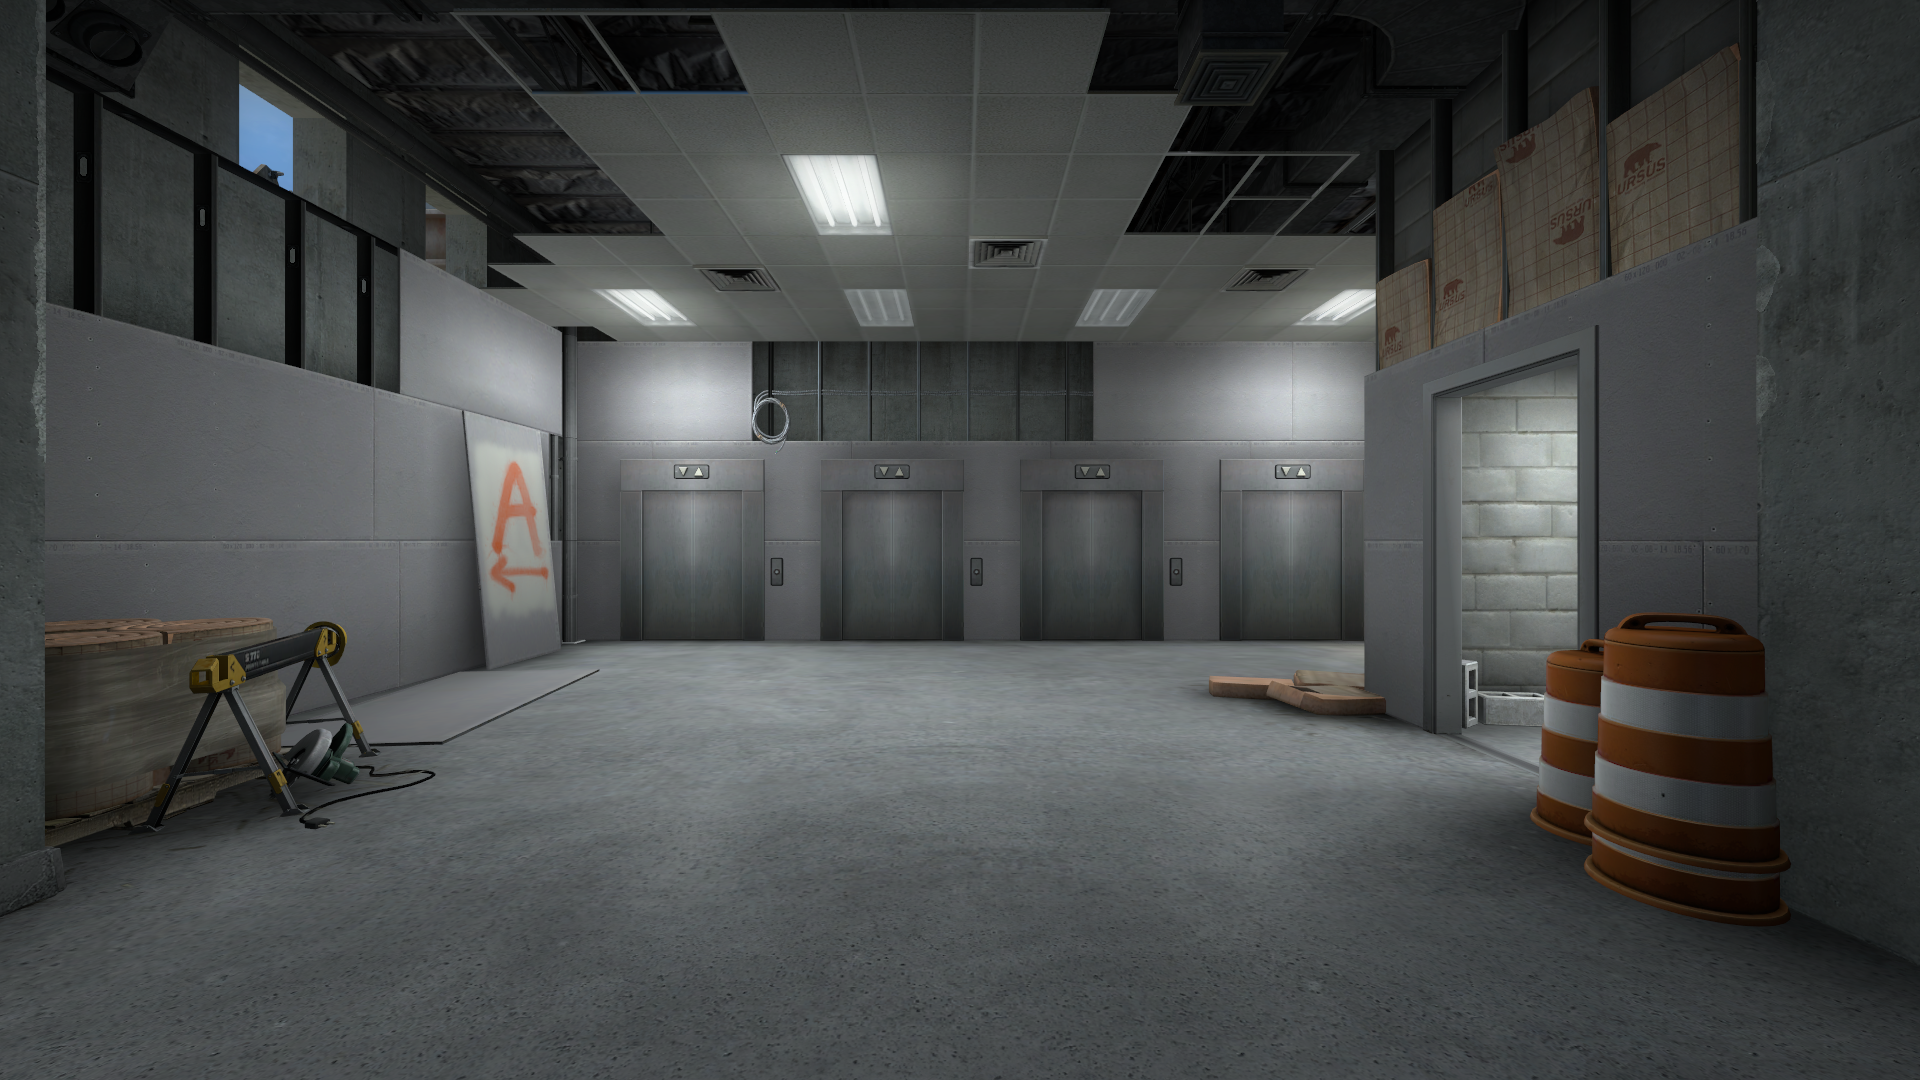
Map: de_vertigo